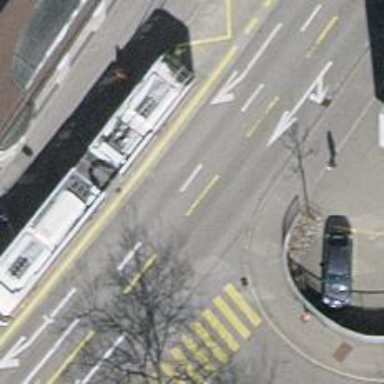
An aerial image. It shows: Secondary road with asphalt surface. The road has trolley wires.